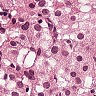
Metastatic tissue present: yes